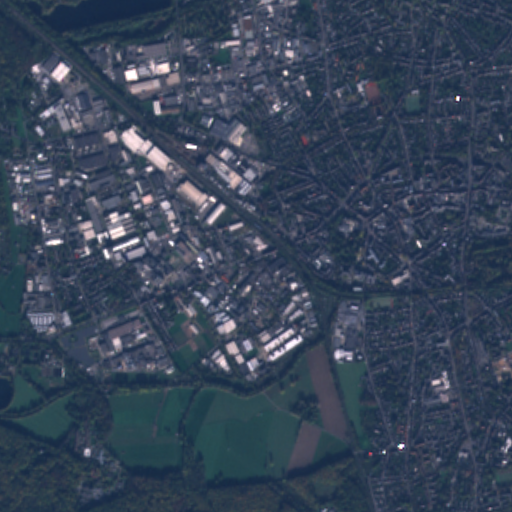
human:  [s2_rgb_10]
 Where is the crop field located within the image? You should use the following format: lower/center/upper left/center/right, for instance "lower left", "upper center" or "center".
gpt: The crop field is located in the lower right of the image.
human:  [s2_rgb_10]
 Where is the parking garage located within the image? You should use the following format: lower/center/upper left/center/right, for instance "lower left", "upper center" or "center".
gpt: The parking garage is located in the upper right of the image.
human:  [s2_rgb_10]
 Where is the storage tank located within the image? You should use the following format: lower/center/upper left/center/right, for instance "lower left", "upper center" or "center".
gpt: The storage tank is located in the lower left of the image.
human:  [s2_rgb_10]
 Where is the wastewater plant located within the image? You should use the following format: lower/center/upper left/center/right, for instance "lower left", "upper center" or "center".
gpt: The wastewater plant is located in the lower left of the image.
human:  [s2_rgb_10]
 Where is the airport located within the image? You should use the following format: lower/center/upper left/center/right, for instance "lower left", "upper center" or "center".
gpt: There is no airport in the image.